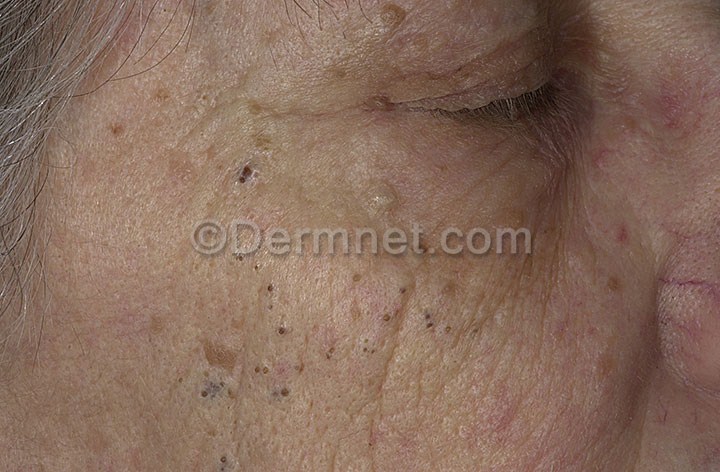
Disease: Light Diseases and Disorders of Pigmentation